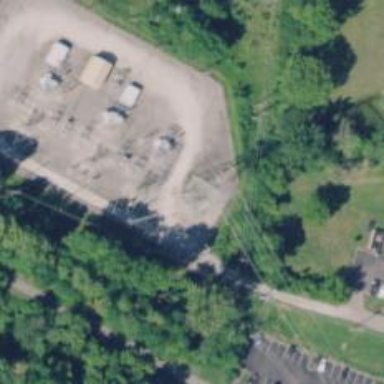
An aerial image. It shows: Lattice structure tower used for power transmission.